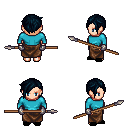
a pixel art fantasy rpg character, female body template, human, light skin, teal long-sleeve shirt, robe skirt, raven pixie cut hairstyle, metal gloves, black slippers, spear, four views (front, back, left, right), 2x2 character sprite sheet, small pixel art, hard edges, no anti-aliasing